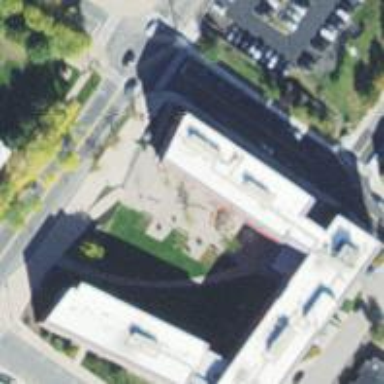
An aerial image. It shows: Dormitory building with flat white roof and red exterior.